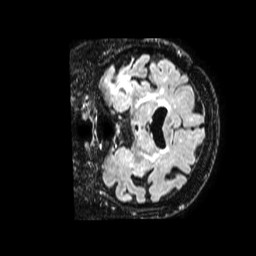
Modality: FLAIR
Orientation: coronal
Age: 77
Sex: female
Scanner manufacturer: philips
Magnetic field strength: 1.5 T
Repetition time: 4.8 s
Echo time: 0.3567 s